Question: I have a list of photos with a property named "Order", the customer wants to be able to reorder the elements, and save changes back to the server.
Does anyone know how I can do that? On the client side (with JQuery or JavaScript) and how to send the indexes of the rows to controller ?

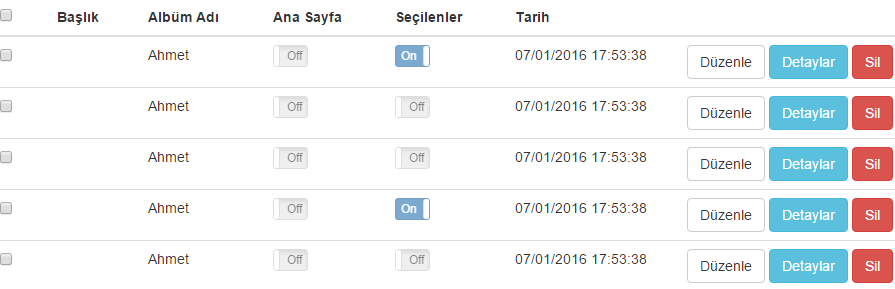
Answer: We've had to do similar, and basically you've got to manage it yourself.
A plugin like <URL> will help with physically sorting items on the page, but when persisting it to DB, you'll have to manage this yourself.
From a UI perspective, you've got 2 options@
1. Make it part of the main UI flow or
2. Make it a separate "screen" / option
The first is more integrated, but works best for "coherant" page items. Tiles / images etc. The second is better for complex elements (like table rows with controls and the like).
In either case, the logic is similar:
1. Handle an event when the ordering is changed (see your plugin or choise)
2. Inspect the new ordering (you may be given just the elements changed, or you may need to look at the entire set)
3. Use meta-data (that perhaps you write in as data- attributes on page creation) to map each element on the page to one of your data objects. You may be using knockout etc. which would make this simpler...
4. Persist the change to the database (on user save / always).
For step 4, you've just got to implement a new controller action which accepts the ordered data set you have (list of id's, etc. etc.). It then talks to the DB to update this ordering / set ordinal column.
If you already have an "edit" style page, where you are posting back to the controller with an existing, composite model ('List<MyThingEditVM> model'), then add a hidden form field to each element containing the 'Order' value, edit this client side when re-ordering and then it'll get sent through with the rest of the form data on post.